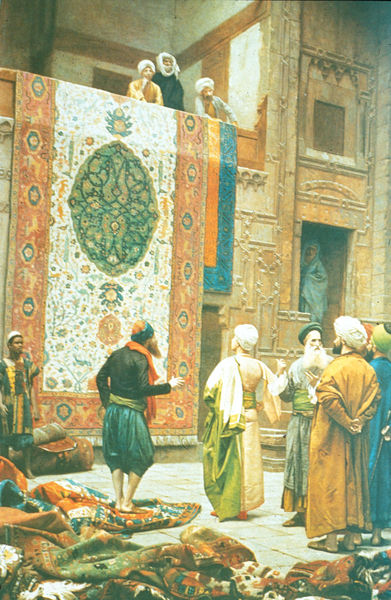
Titel: Visuelle Darstellung von Teppichen
Institution: unbekannt
Schlagwörter: blau, weiß, frauen, gelb, grün, menschen, ocker, fenster, hell, licht, männer, schwarz, gürtel, rot, schal, tuch, muster, ornament, teppich, angebot, architektur, innenraum, boden, interieur, tücher, gewänder, händler, kreis, balkon, kopfbedeckung, bogen, hof, empore, floral, teppiche, faltenwurf, zeigen, betrachter, halle, eingang, hängen, verkauf, orient, fliesen, auswahl, betrachten, turban, islam, käufer, turbane